Interaction volume radius: 10 \u00c5
Interaction volume height: 15 \u00c5
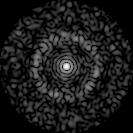
Disorder parameter: 0.8562